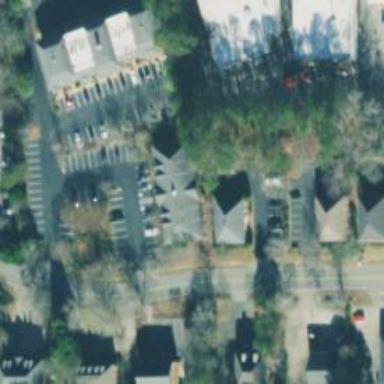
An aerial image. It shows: Healthcare clinic.